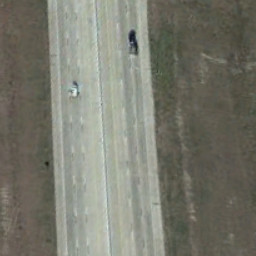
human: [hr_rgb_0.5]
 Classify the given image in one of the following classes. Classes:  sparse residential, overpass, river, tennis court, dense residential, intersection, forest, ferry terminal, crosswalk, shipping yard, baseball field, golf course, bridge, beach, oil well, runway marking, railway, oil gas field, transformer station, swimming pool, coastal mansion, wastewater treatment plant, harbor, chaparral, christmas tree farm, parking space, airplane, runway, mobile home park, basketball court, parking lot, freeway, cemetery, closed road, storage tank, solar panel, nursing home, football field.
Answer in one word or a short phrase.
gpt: freeway